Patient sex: M
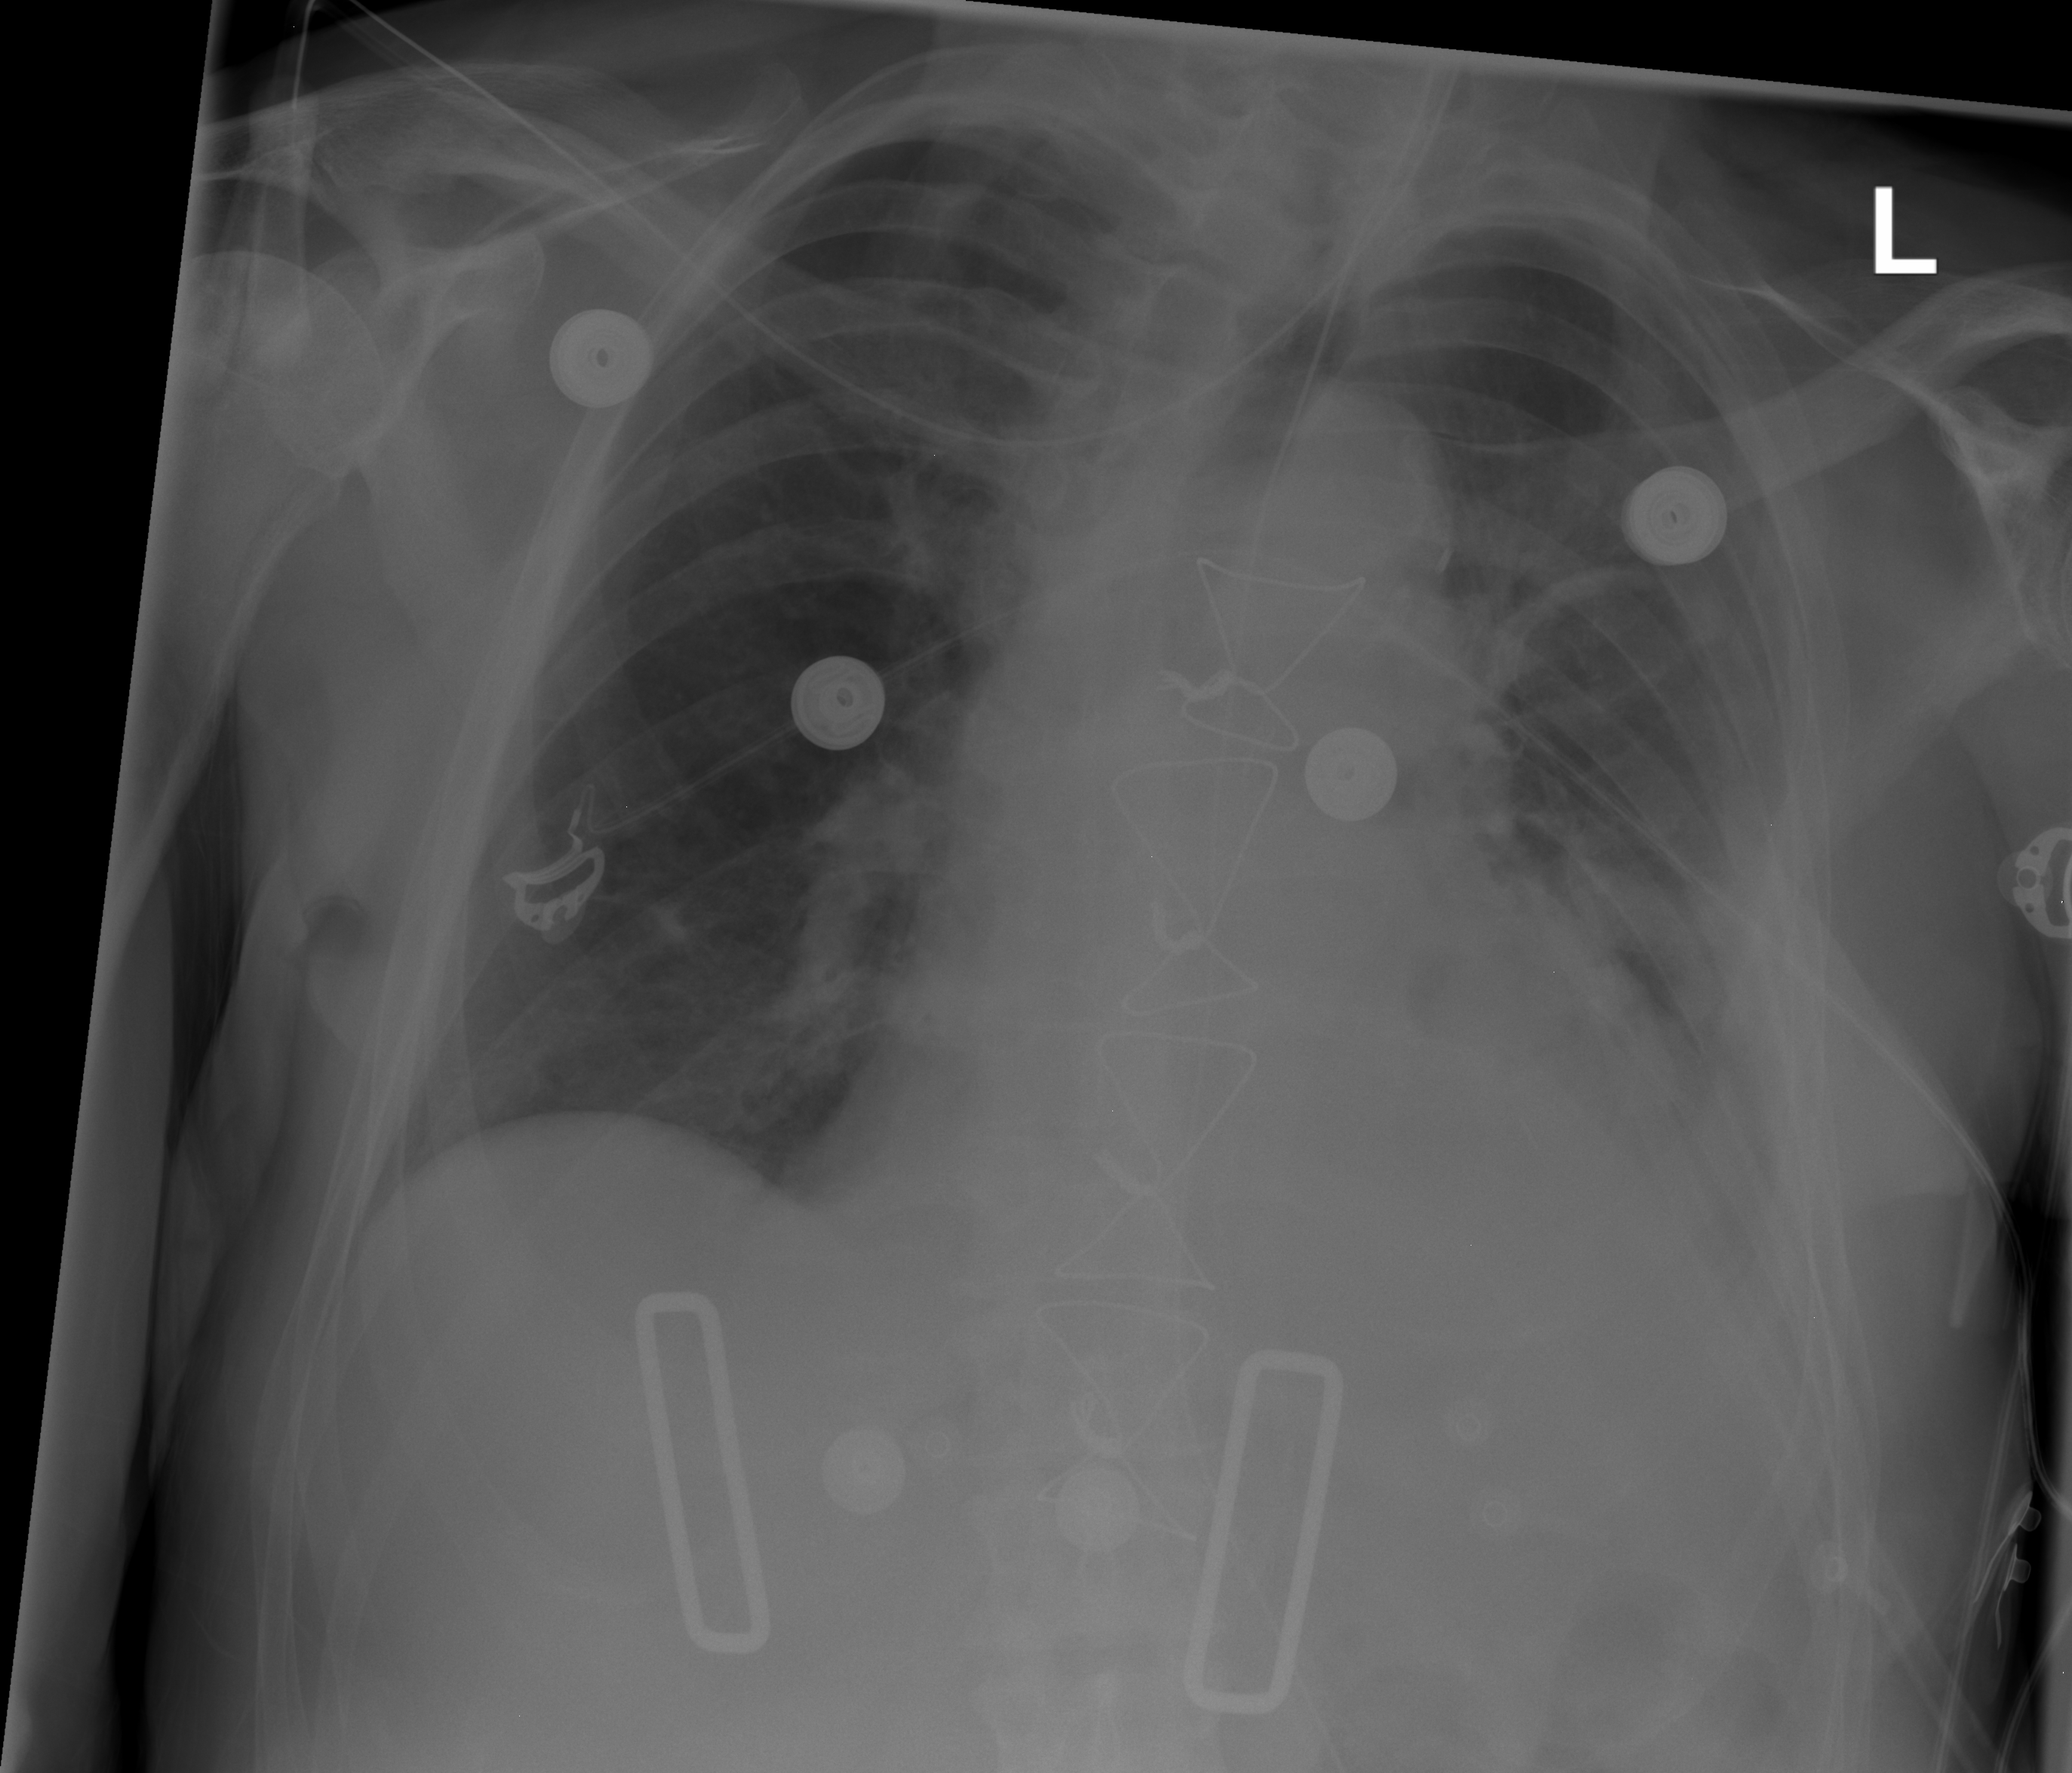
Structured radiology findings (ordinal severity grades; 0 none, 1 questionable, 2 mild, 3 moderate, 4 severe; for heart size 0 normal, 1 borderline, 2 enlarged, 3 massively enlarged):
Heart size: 2
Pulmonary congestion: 2
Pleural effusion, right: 0
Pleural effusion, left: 1
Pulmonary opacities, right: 1
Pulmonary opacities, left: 2
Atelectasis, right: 1
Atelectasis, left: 2